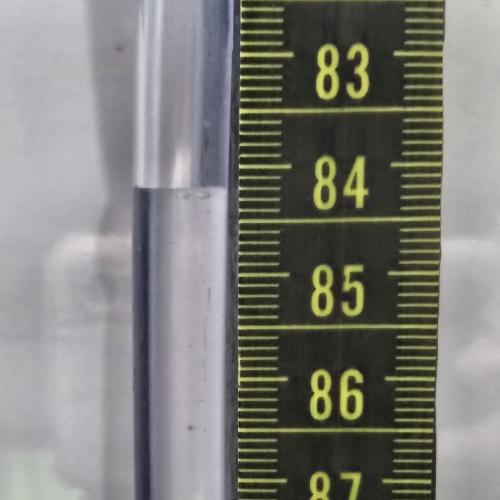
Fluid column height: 84.2 cm